Question: I have set up my test environment as described here with QunitJS + PhantomJS + GruntJS: <URL>
Everything works fine, but I have the problem that, my Grunt Task finishes without errors, although errors are found. This is crucial for my build process. Due to the Test results the build either fails or succeeds. But in my case the build always succeeds. Any Ideas why grunt doesn't exit with failure when errors found?
qunit Task of the grunt file:
'''
module.exports = {
services: {
options: {
urls: [
'http://localhost:8000/tests/services.html'
],
timeout: 20000,
force: true
}
},
gui: {
options: {
urls: [
'http://localhost:8000/tests/gui.html'
],
timeout: 20000,
force: true
}
}
};
'''
Output:

Please consider that I cant upload more info due to confidental issues.
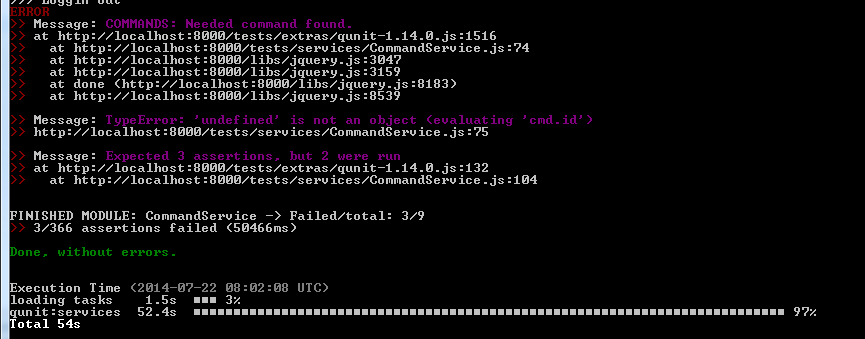
Answer: You are asking 'why does Grunt continue and when the tests fail?' The answer is 'because you are asking it to'.
The <URL> option controls whether the QUnit task fails if there are failing tests. Setting it to 'true' as you have done tells Grunt to continue even if there are failing tests. Try setting it to 'false', or removing it altogether as 'false' is the default.